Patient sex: F
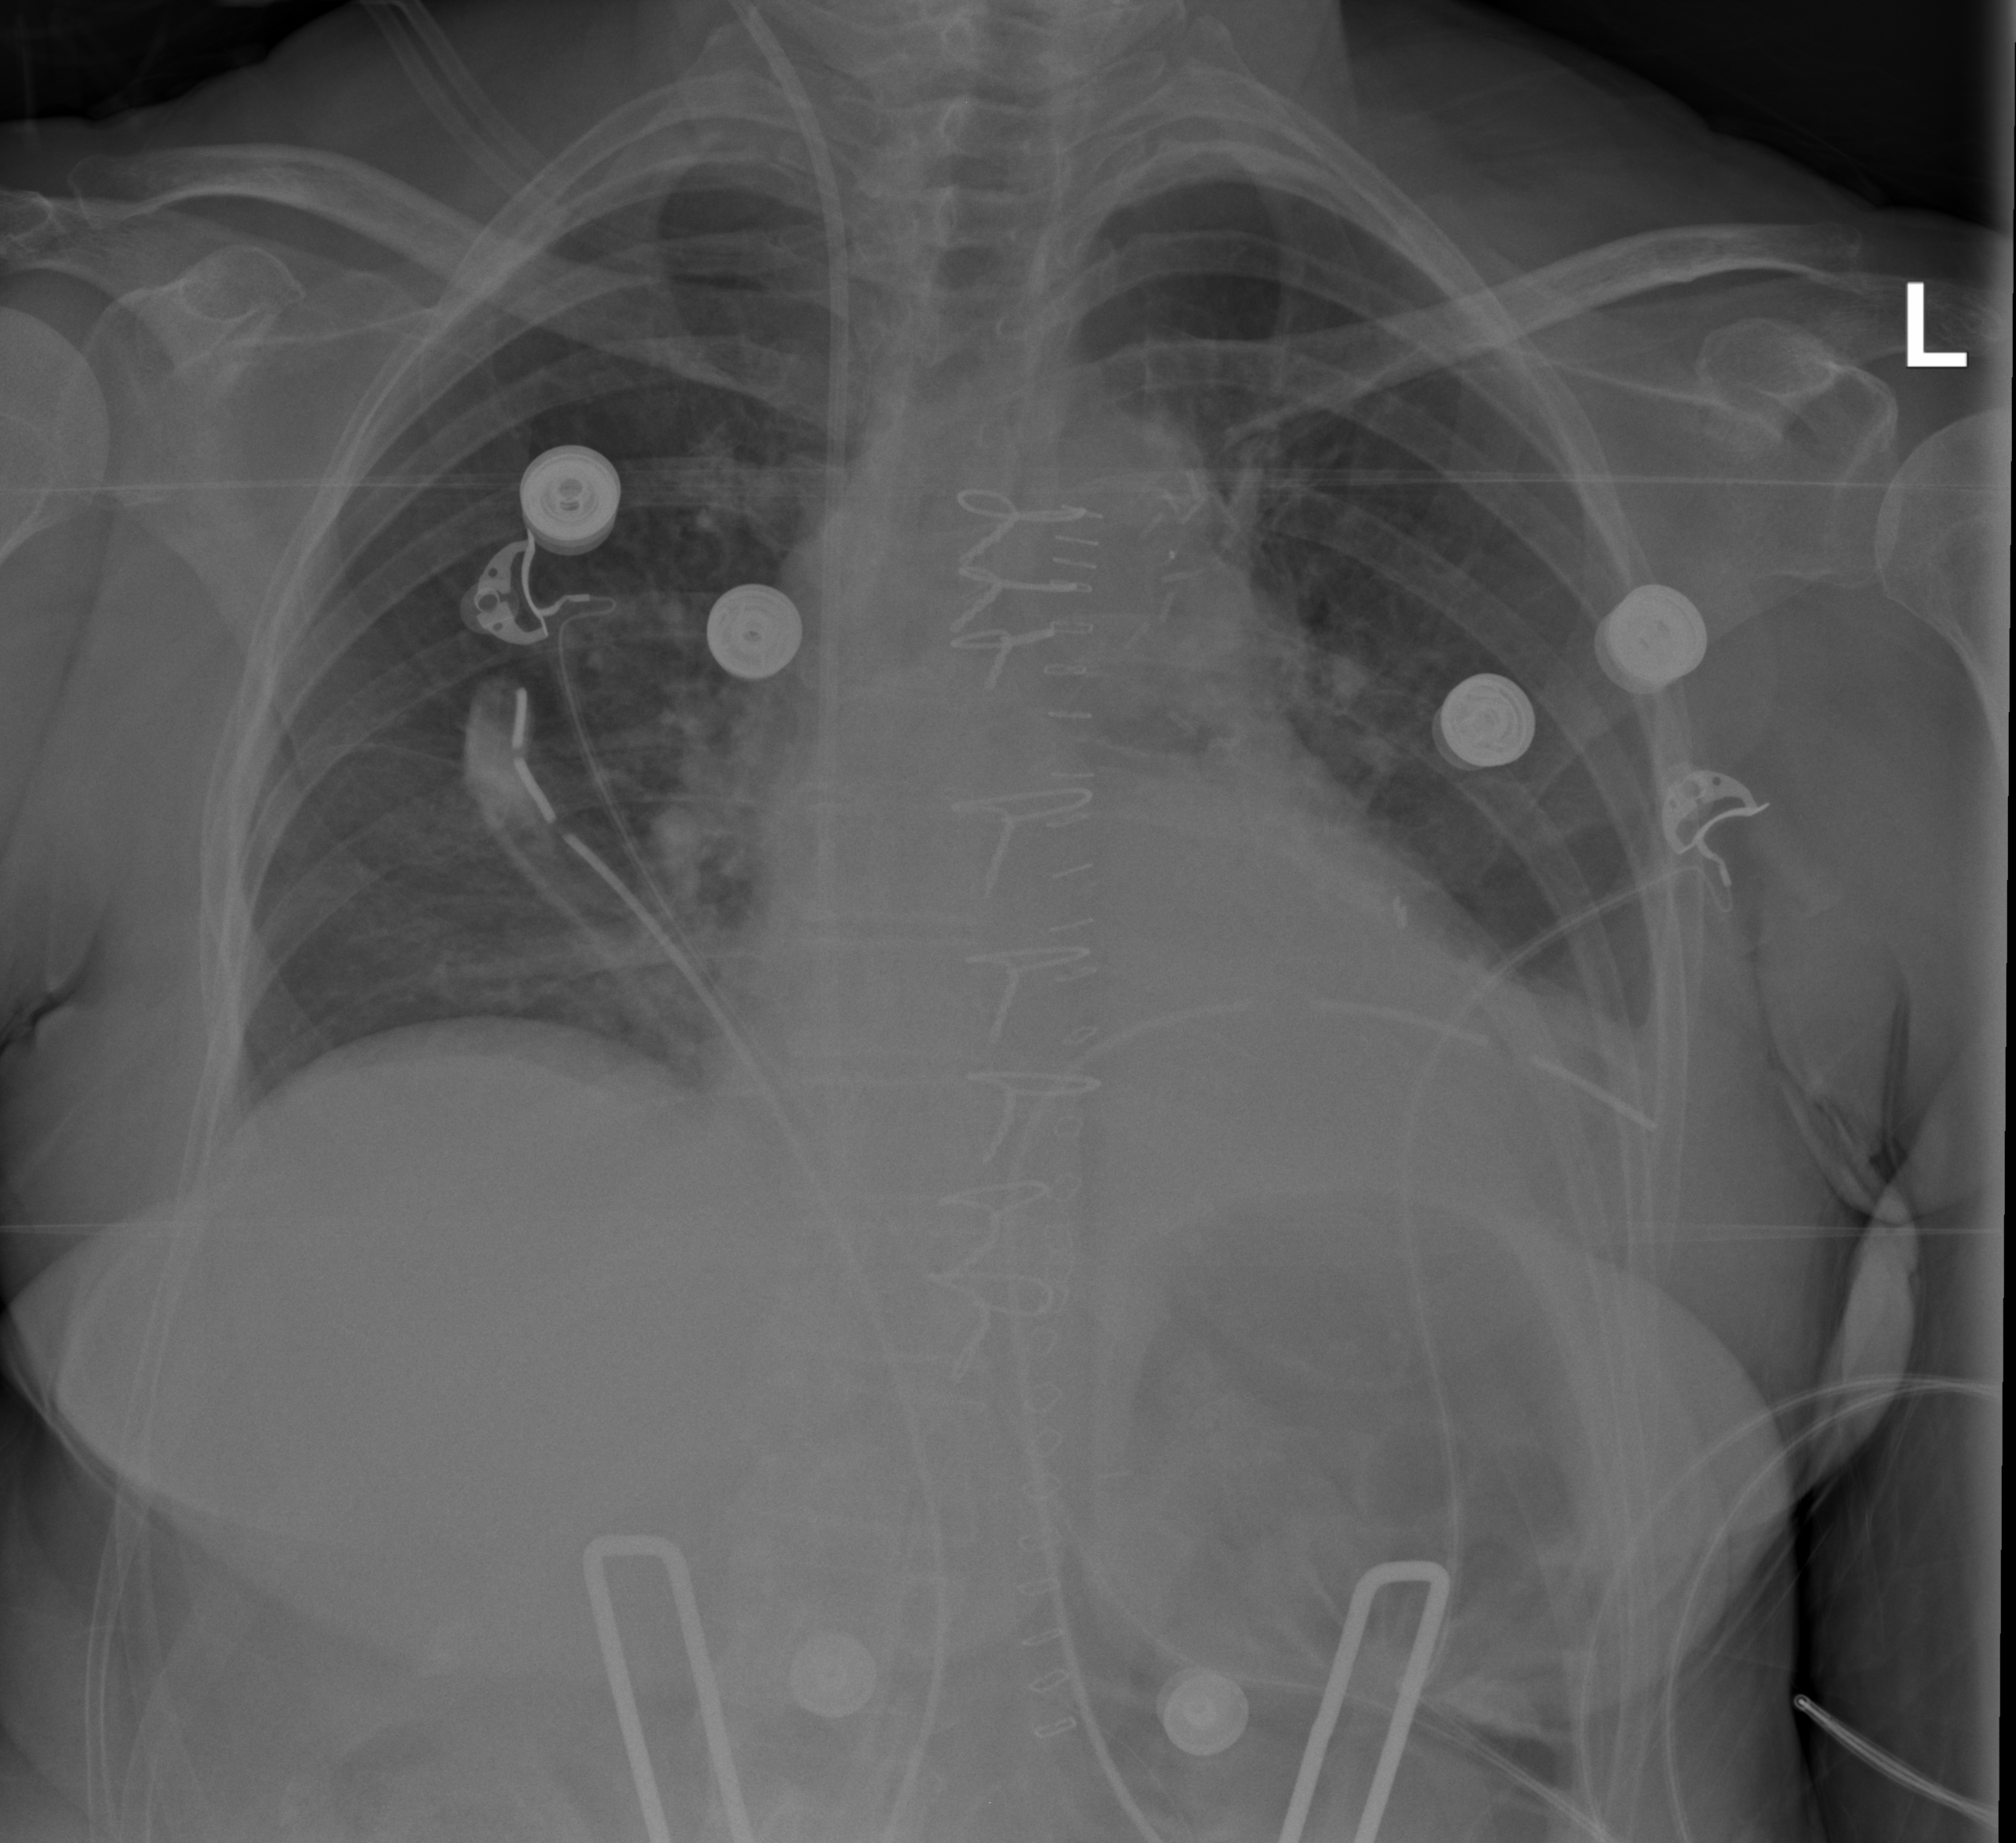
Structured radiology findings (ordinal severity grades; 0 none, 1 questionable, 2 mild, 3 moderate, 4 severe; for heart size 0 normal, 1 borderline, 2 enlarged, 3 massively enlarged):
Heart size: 1
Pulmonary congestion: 0
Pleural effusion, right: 0
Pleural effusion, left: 2
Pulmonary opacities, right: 1
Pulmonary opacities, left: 0
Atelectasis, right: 2
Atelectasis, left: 2